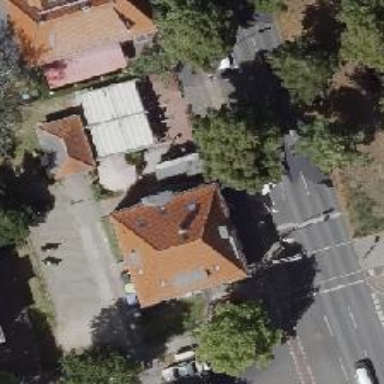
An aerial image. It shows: Café.